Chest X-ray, PA view. Patient: 41 years old, sex M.
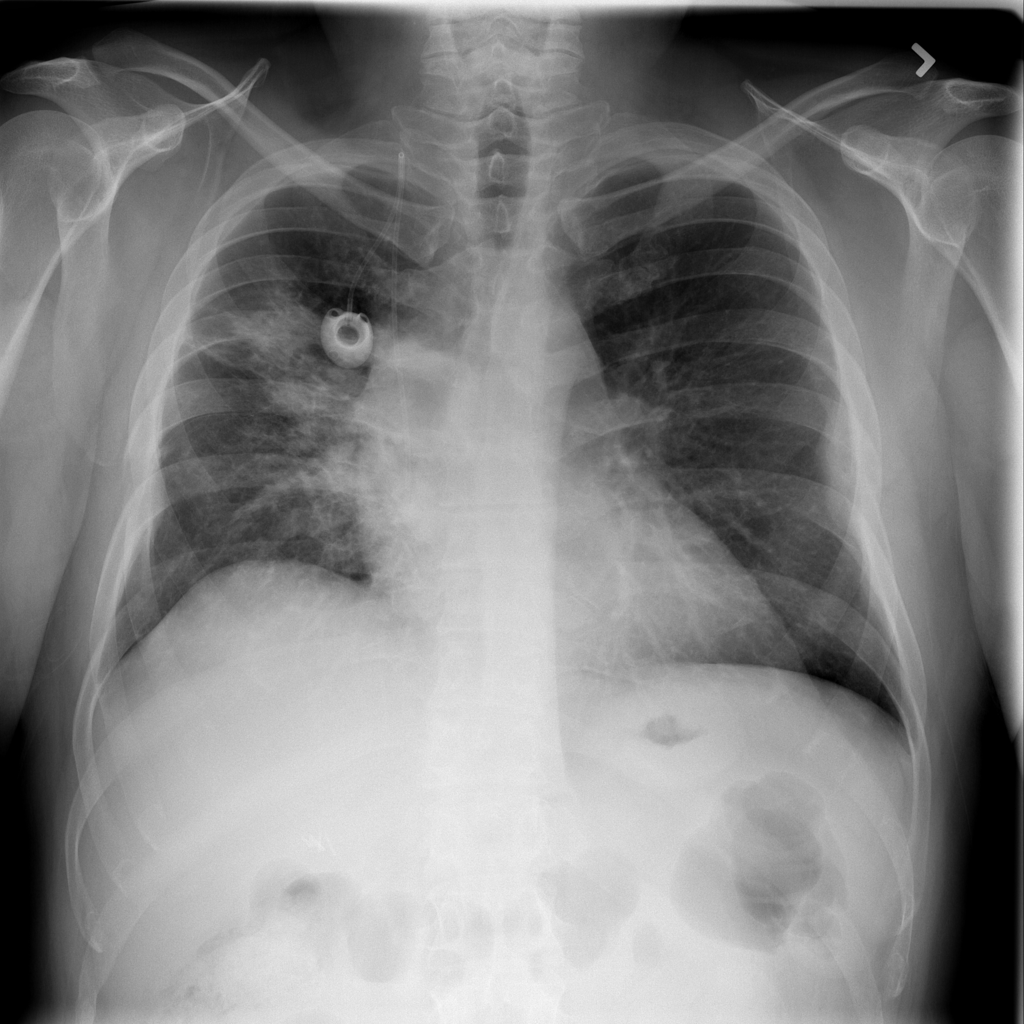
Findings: Infiltration, Mass